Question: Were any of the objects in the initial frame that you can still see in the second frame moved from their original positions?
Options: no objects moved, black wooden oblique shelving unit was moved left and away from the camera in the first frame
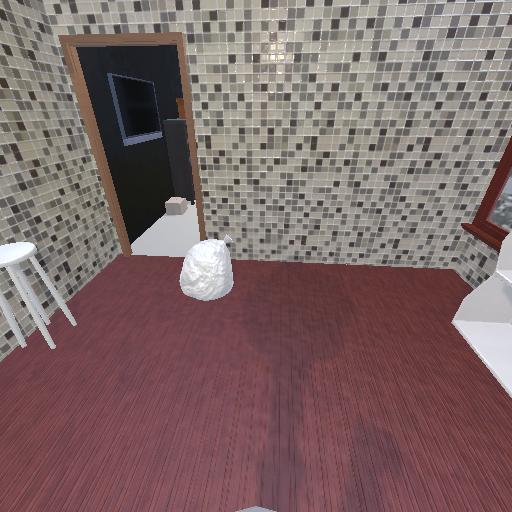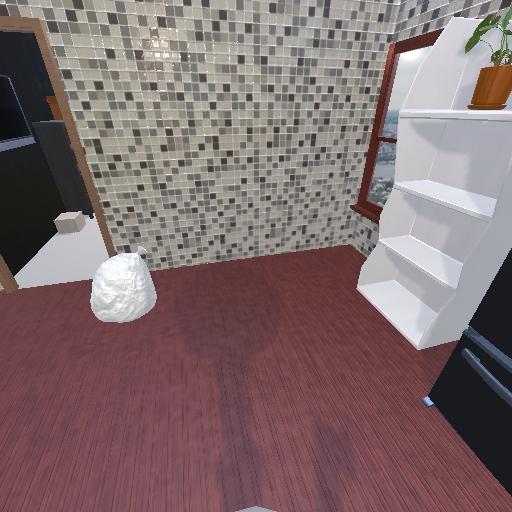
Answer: no objects moved